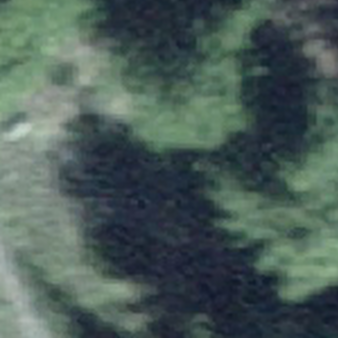
Label: other